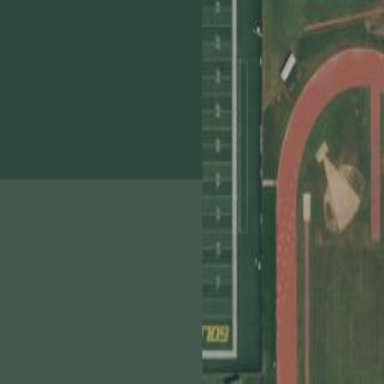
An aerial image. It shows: Pitch for American football.